Field crop: maize
Growth stage: 2
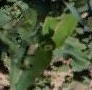
Species: maize